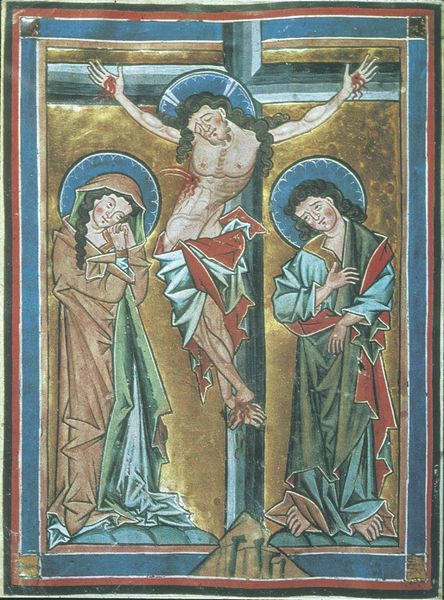
Titel: Kanonbild
Institution: St. Florian, Stiftsbibliothek
Schlagwörter: berg, blau, gemälde, nackt, wunde, grün, menschen, holz, schwarz, rot, malerei, bibel, johannes, rahmen, tod, trauer, gewand, gold, mantel, locken, füße, papier, nägel, blut, lende, buch, kreuz, rechteck, krümmung, pergament, heiligenschein, nimbus, christus, jesus, kreuzigung, maria, magdalena, gekreuzigt, beweinung, heiland, trauernde, drehung, goldgrund, ikone, apostel, buchmalerei, nimben, kreizigung, trinität, gewnd, glorien, jesus am kreuz, dreinagel, drei nagel typus, patients, blaue nimben, eckige falten, fanltenwurf